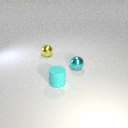
small cyan rubber cylinder in front of small cyan metal sphere